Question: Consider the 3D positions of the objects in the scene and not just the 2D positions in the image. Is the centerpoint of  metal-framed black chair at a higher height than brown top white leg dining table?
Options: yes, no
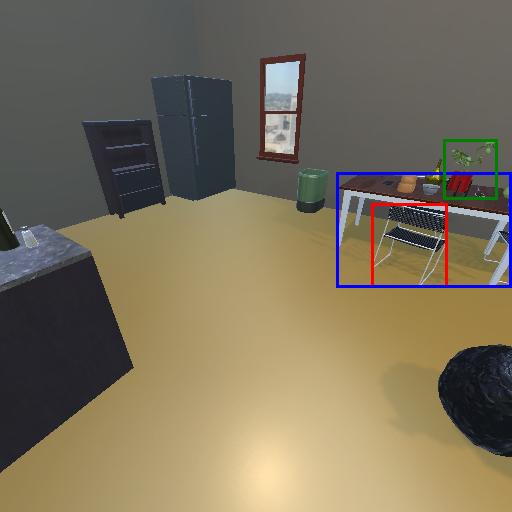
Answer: yes